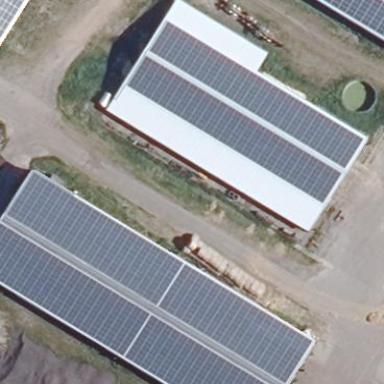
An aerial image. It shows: Solar photovoltaic panel generator on farm auxiliary building. The small installation generates electricity from solar energy.